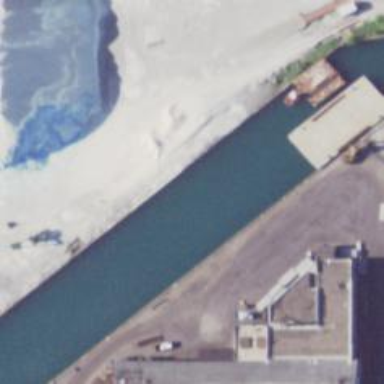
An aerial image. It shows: Dock located along the waterway.